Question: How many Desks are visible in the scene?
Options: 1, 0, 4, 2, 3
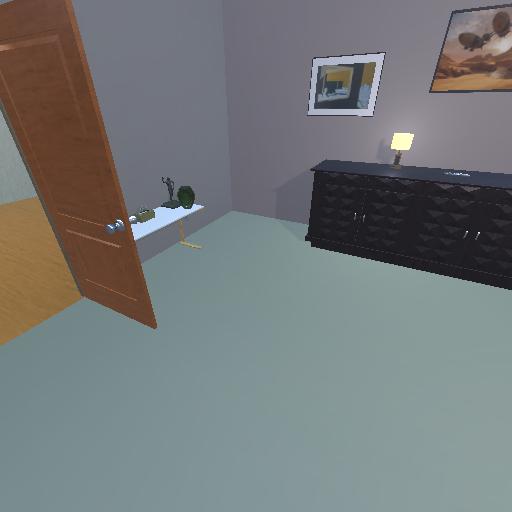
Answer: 1